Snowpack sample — Loveland Pass, Silver Plume, Colorado, USA (2/11/26, 12:00 PM MST)
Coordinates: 39.663, -105.886
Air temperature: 35 °F
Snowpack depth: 82 cm
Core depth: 40 cm
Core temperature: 23 °F
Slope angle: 13°, slope face: 12°
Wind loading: high
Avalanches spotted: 1
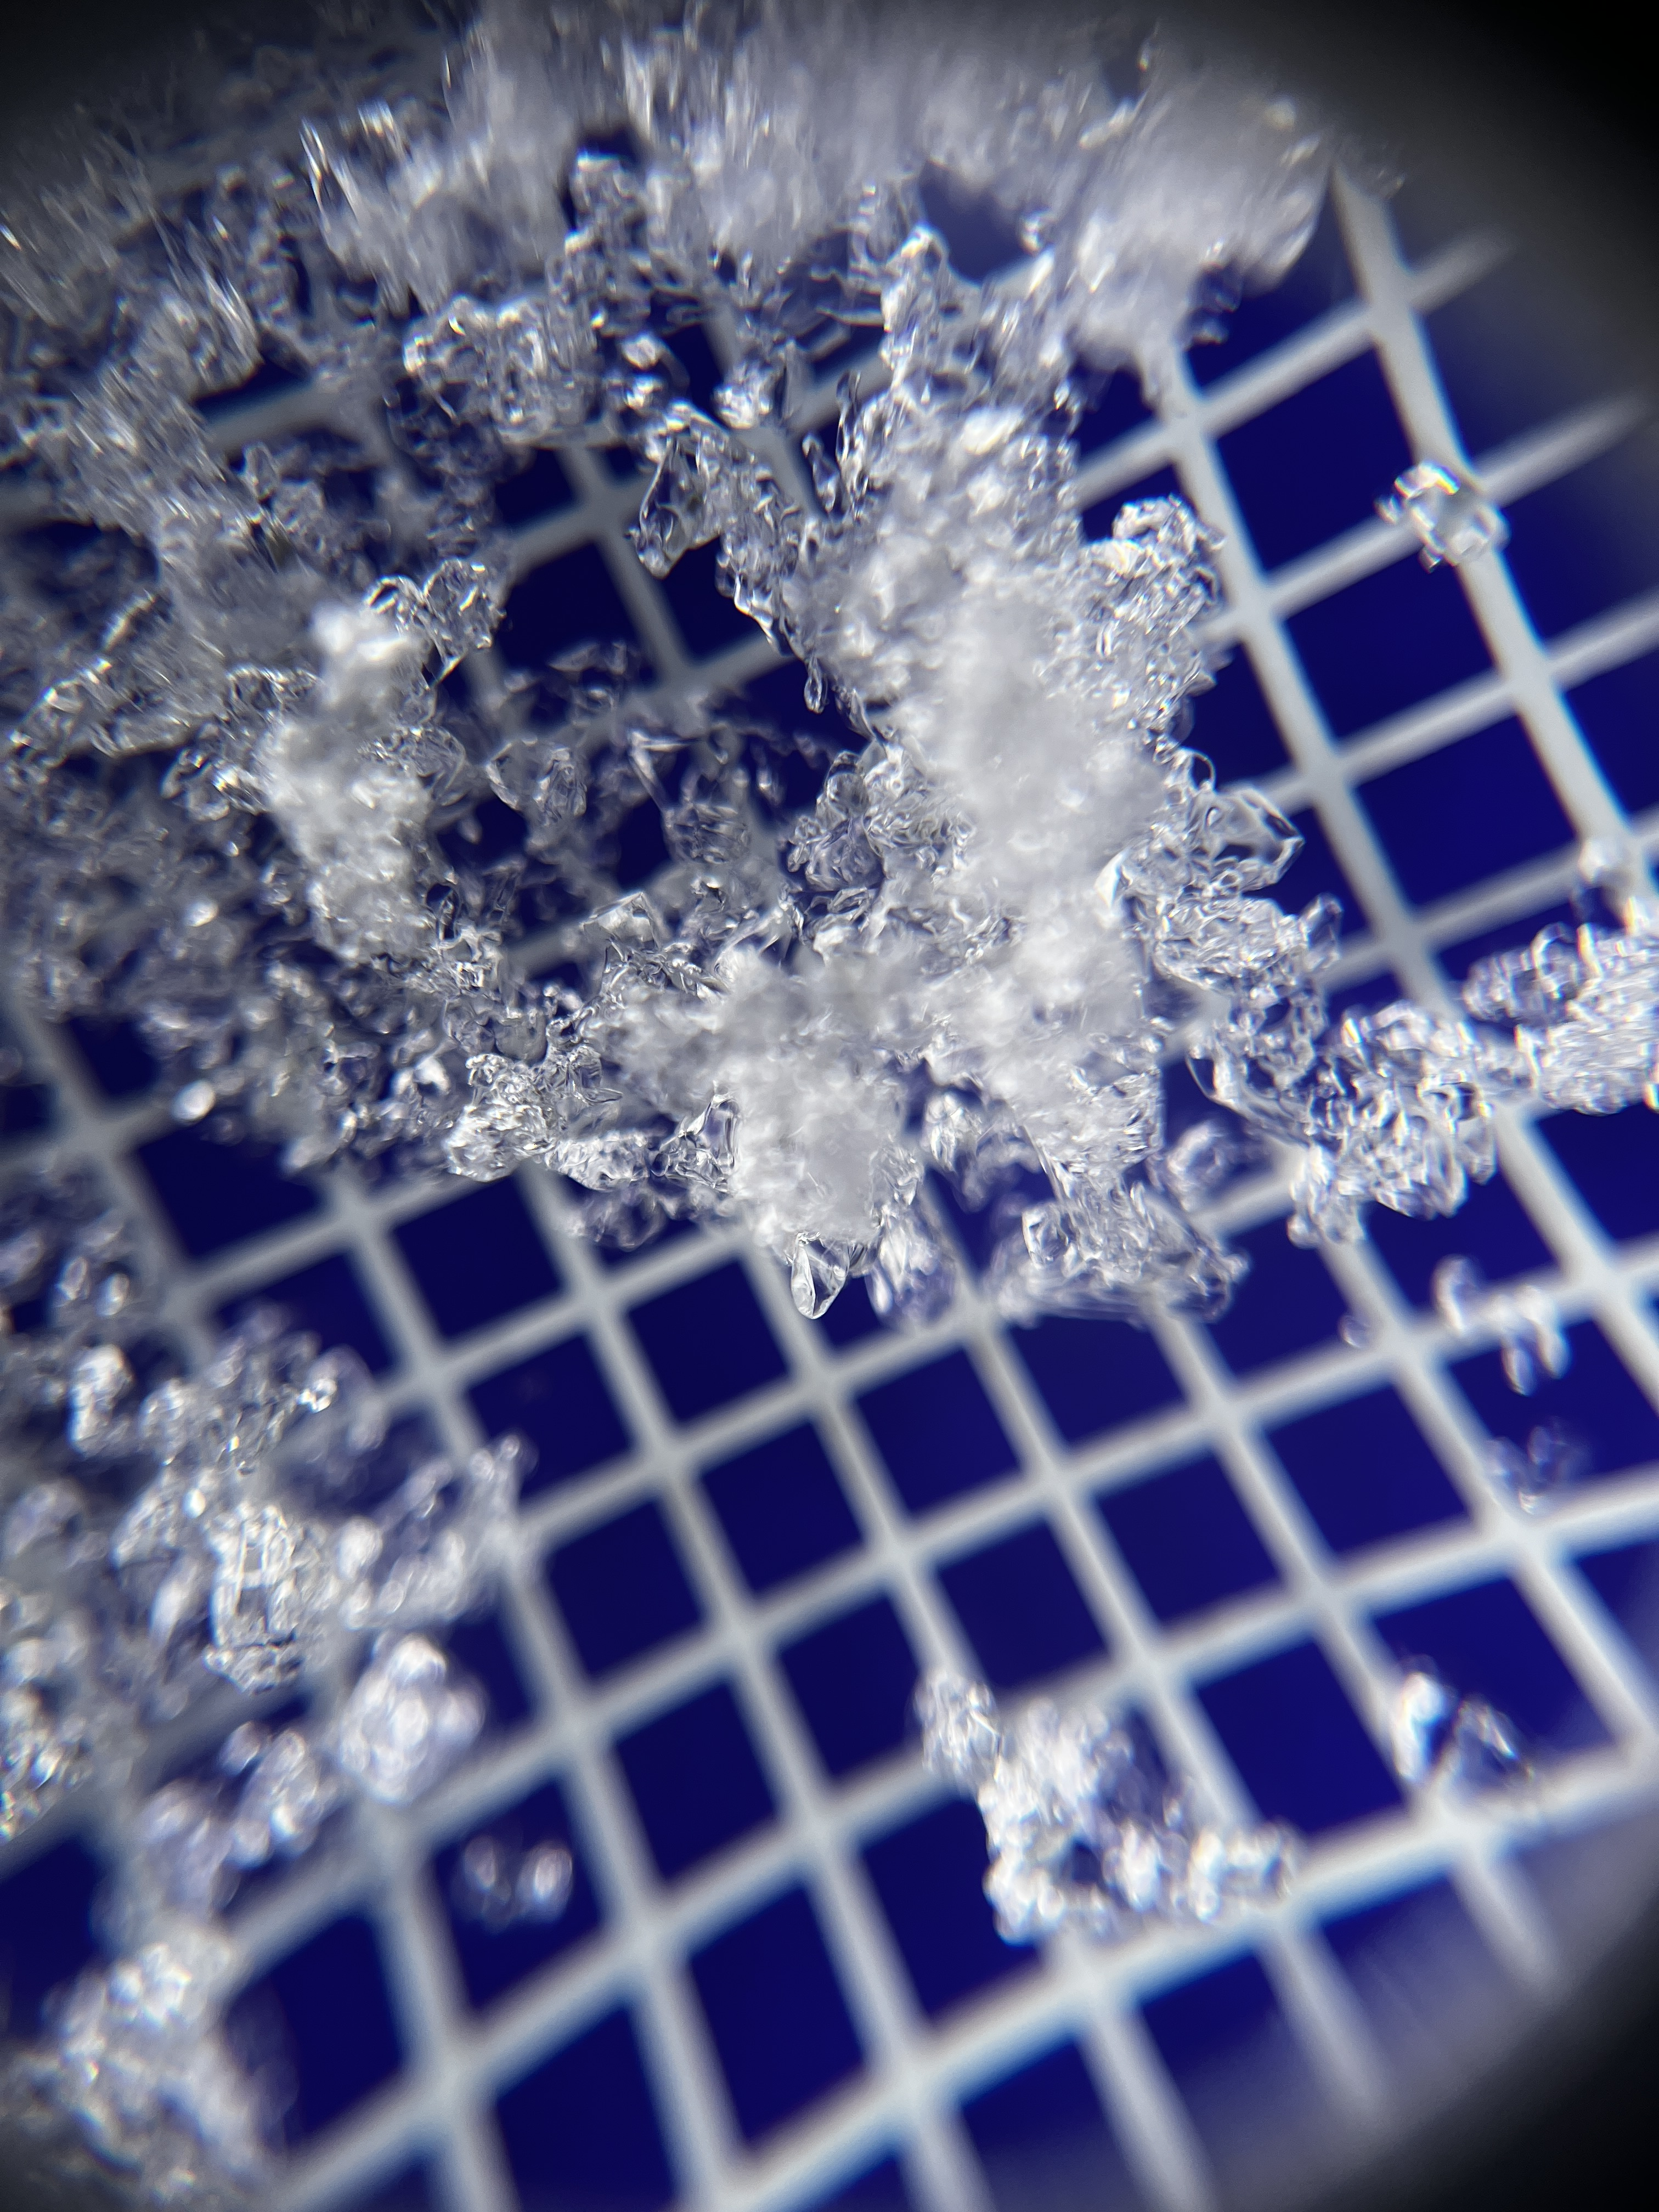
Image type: magnified_profile
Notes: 1 small avalanche spotted on the north side of the bowl, lots of wind loading